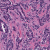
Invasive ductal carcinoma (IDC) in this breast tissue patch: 1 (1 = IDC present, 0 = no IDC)